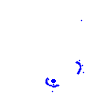
Particle: kaon